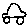
Label: car